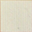
Piece: xx